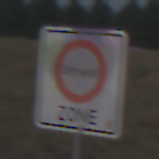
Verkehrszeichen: BeginnUmweltzone
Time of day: SunriseSunset
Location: Outdoor (Nature)
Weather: Overcast
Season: NotSpecified
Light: Natural